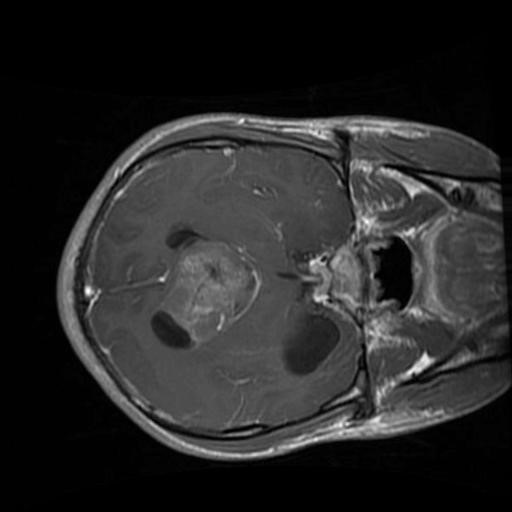
Label: brain_glioma